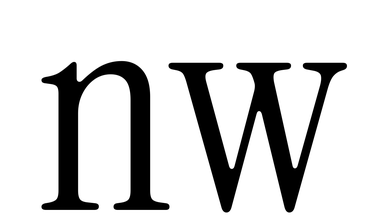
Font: InstrumentSerif-Regular